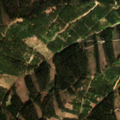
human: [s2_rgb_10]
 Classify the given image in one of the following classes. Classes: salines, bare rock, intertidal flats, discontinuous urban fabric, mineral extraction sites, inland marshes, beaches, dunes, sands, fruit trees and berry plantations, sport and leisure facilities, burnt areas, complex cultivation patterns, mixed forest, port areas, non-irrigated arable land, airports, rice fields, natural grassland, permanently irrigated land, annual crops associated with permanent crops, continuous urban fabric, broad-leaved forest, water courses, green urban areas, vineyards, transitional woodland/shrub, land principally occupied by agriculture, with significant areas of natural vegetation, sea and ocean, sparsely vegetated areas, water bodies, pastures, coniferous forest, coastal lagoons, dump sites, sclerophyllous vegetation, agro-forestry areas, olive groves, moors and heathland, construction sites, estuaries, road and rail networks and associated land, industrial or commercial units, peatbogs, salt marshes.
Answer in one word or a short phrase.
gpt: coniferous forest, mixed forest